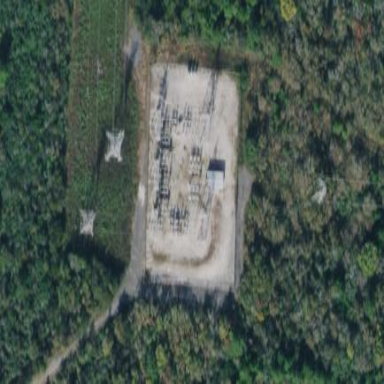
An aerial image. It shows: Outdoor distribution power substation.